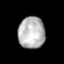
Tissue: prostate
Cell type: B cells
Senescence score: 0.3371
Nuclear area (px): 828
Mean DAPI intensity: 182.998